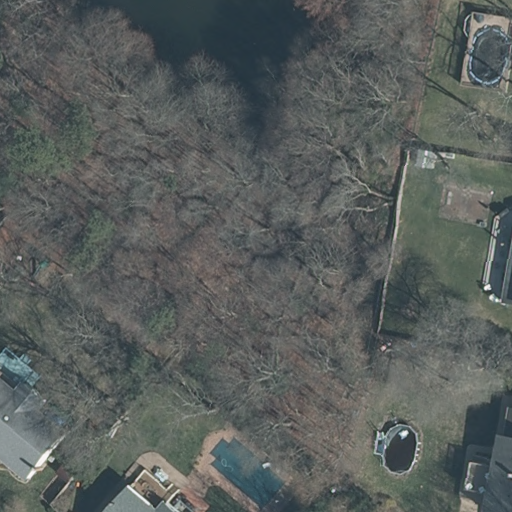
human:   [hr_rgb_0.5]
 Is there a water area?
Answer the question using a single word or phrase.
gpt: yes

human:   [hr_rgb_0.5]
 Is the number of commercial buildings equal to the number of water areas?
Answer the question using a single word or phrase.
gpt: no

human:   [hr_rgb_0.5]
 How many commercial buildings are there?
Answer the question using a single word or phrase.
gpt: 0

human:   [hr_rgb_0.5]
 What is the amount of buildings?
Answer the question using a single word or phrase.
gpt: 4

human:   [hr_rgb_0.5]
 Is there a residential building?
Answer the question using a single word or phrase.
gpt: yes

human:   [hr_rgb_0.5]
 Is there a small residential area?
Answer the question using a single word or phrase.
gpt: no

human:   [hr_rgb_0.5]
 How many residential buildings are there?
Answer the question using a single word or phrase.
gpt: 4

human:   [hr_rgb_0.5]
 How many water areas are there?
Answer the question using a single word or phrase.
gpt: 1

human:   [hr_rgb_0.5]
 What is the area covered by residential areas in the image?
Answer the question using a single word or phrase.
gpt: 10632m2

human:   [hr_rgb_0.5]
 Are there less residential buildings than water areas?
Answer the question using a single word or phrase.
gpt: no

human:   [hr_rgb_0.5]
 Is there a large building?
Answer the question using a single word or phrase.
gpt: no

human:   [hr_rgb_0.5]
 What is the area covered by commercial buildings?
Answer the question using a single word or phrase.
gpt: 0m2

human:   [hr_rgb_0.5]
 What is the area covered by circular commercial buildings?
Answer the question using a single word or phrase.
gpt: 0m2

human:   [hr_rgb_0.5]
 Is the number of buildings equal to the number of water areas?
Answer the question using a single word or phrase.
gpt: no

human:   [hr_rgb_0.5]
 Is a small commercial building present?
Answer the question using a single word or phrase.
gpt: no

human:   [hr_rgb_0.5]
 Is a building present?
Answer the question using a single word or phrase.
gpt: yes

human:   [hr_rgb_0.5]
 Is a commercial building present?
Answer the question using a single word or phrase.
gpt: no

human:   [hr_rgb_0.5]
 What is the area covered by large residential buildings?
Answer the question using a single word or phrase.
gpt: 0m2

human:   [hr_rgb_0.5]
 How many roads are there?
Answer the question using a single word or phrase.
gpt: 0

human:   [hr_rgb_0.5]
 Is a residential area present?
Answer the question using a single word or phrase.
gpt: yes

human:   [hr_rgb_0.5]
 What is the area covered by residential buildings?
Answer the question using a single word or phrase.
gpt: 171m2

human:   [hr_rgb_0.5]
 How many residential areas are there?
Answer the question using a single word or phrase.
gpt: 1

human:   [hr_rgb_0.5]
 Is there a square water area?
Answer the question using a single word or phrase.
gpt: no

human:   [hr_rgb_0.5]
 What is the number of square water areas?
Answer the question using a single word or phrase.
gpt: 0

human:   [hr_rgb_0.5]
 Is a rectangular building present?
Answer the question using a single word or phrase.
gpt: yes

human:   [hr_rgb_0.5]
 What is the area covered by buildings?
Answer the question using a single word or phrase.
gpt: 171m2

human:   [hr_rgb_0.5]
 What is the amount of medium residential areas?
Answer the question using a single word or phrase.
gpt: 0

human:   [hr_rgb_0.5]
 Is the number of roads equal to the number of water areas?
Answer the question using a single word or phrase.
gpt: no

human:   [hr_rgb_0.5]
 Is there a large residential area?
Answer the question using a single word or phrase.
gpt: yes

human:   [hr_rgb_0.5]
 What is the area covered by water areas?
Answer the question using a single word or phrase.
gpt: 509m2

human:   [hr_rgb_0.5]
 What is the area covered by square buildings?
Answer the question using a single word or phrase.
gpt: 0m2

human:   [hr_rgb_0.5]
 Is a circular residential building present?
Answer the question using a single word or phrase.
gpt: no

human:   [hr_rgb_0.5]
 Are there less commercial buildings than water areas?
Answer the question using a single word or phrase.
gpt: yes

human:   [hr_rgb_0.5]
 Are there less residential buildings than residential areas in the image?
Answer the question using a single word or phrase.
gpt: no

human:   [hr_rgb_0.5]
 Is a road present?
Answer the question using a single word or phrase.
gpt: no

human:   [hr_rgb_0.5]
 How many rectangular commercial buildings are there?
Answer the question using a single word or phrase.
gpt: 0

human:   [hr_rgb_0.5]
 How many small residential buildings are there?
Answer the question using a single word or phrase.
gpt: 3

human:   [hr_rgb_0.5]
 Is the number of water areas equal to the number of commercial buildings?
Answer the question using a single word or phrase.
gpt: no

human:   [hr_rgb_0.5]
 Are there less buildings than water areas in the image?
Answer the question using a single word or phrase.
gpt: no

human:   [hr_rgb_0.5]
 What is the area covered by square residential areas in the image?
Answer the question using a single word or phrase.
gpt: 0m2

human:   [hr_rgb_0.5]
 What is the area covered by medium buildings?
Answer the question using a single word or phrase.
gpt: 110m2

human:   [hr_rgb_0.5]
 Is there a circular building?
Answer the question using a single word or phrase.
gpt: no

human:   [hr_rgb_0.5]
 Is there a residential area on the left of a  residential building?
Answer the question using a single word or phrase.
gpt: no

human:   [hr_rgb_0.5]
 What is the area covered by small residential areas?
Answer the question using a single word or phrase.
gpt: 0m2

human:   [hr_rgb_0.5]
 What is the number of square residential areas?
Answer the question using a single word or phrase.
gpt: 0

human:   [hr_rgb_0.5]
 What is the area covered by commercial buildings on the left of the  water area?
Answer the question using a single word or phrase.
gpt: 0m2

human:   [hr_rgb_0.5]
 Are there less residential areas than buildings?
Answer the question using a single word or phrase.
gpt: yes

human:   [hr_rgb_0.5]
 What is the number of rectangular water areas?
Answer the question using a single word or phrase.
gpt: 1

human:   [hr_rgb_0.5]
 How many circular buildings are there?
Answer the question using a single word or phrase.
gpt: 0

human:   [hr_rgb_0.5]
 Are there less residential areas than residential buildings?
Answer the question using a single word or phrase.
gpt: yes

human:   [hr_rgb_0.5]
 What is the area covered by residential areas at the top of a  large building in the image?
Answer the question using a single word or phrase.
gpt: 0m2

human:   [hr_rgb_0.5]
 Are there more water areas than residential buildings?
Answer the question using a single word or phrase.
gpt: no

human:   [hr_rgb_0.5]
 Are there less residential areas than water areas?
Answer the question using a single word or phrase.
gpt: no

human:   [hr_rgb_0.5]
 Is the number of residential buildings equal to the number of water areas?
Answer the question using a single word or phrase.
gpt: no

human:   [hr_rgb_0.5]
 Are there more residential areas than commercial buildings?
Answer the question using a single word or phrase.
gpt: yes

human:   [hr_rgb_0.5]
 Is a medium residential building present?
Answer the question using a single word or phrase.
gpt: yes

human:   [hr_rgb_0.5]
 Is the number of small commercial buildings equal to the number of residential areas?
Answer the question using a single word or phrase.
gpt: no

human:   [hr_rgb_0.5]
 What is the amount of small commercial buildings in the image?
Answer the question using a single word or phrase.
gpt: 0

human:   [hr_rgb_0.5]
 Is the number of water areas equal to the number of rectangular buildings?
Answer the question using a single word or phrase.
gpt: no

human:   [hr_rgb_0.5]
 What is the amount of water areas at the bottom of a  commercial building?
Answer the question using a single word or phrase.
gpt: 0

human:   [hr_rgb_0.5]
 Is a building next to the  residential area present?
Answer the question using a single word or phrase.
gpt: yes

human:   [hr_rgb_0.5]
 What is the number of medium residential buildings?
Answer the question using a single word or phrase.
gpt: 1

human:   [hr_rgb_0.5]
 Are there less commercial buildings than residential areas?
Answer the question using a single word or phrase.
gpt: yes

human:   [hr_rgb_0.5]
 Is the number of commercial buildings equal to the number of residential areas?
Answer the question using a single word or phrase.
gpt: no